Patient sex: M
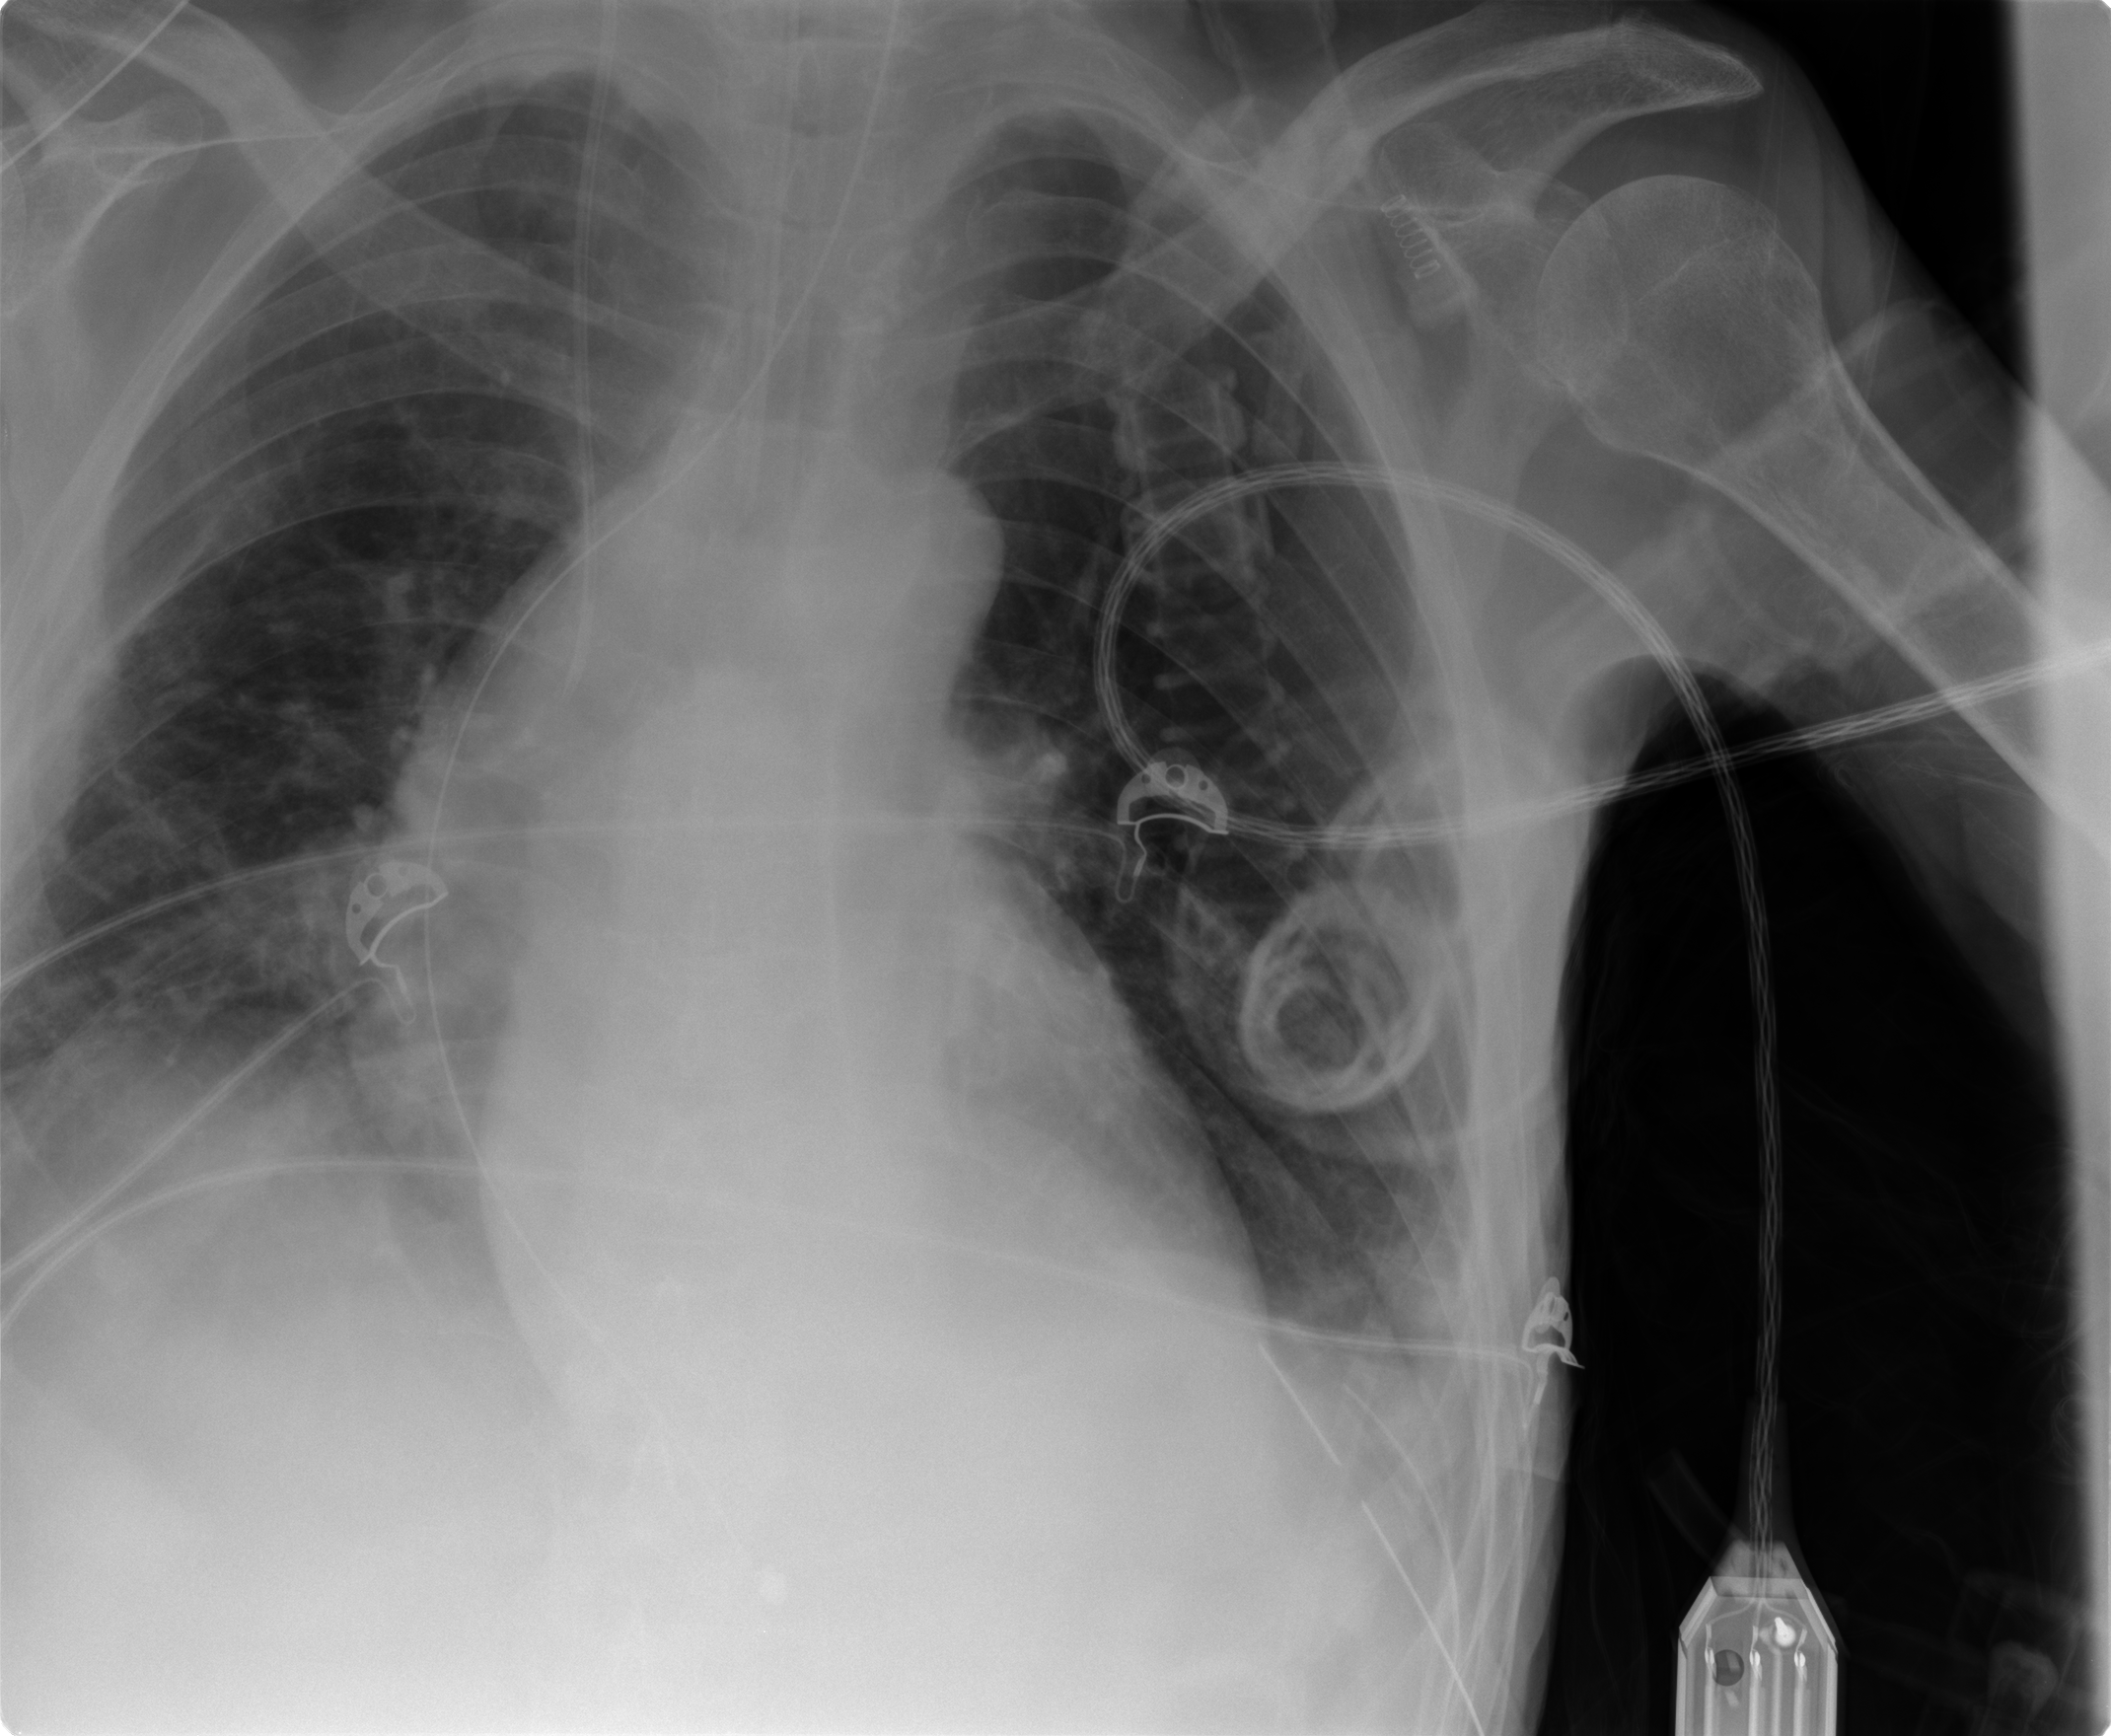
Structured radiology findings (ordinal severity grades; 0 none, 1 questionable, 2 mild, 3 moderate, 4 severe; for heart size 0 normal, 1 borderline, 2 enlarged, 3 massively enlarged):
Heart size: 0
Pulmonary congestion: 0
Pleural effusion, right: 0
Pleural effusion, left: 2
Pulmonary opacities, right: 0
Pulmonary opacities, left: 0
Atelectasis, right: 0
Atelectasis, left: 2